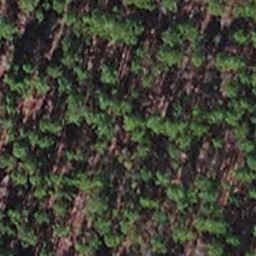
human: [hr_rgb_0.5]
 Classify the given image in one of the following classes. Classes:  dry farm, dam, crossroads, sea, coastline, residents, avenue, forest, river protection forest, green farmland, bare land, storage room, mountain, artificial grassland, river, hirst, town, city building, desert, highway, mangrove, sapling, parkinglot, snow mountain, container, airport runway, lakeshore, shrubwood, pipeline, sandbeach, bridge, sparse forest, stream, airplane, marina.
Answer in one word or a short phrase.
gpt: sapling